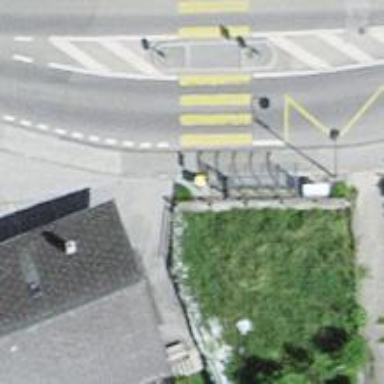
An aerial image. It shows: Asphalt sidewalk along the footway.